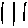
Label: line